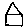
Label: house